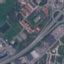
Label: Highway